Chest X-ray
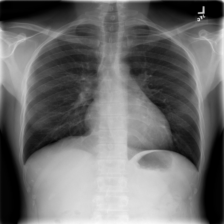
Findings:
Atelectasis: negative
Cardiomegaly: negative
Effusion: negative
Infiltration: negative
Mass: negative
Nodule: negative
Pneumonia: negative
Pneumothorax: negative
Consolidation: negative
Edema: negative
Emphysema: negative
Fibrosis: negative
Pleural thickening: negative
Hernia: negative